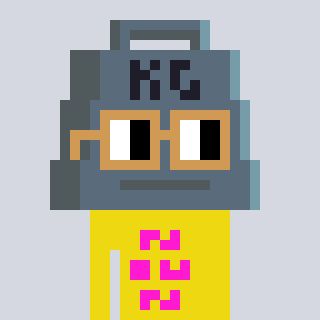
a pixel art character with square brown glasses, a weight-shaped head and a yellow-colored body on a cool background